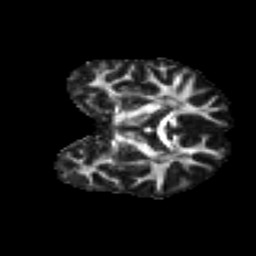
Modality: FA
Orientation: coronal
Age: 34
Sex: male
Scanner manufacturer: ge
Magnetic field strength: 3 T
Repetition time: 7.8 s
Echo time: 0.0606 s